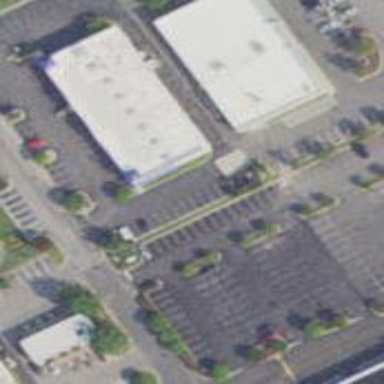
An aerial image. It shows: Retail building.